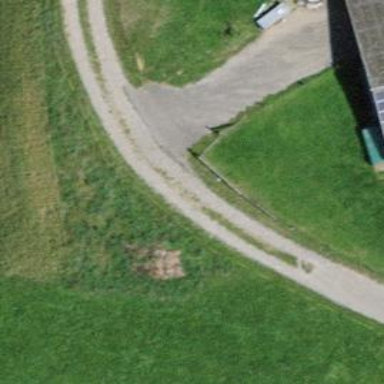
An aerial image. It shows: Track with grade 1 quality.